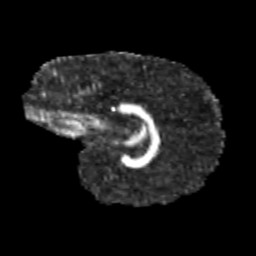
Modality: FA
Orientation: sagittal
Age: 10
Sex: female
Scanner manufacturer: siemens
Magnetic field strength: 3 T
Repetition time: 3.8 s
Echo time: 0.07 s